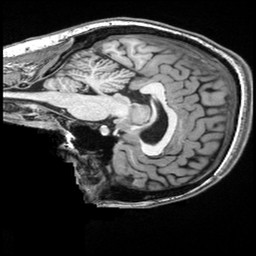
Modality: T1w
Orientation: sagittal
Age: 33
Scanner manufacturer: siemens
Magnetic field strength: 3 T
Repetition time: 2.5 s
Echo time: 0.00343 s